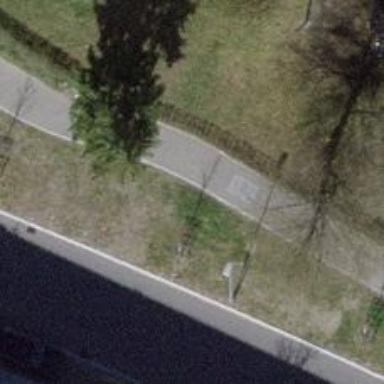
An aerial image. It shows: Avenue lined with trees.